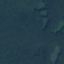
Label: Forest